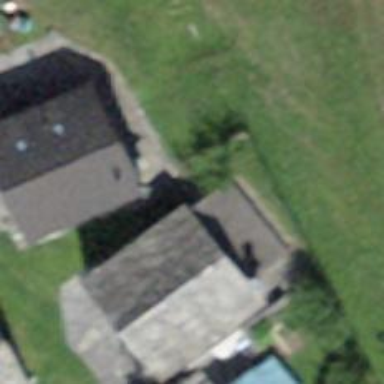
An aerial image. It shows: Simple house.